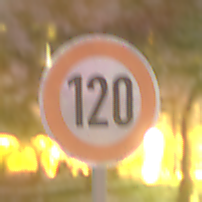
Verkehrszeichen: Geschwindigkeit120
Umgebung: Outdoor, Suburban
Tageszeit: Night
Wetter: Clear
Licht: Artificial
Jahreszeit: NotSpecified
Kontrast: HighContrast